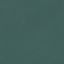
Label: SeaLake